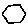
Label: hexagon